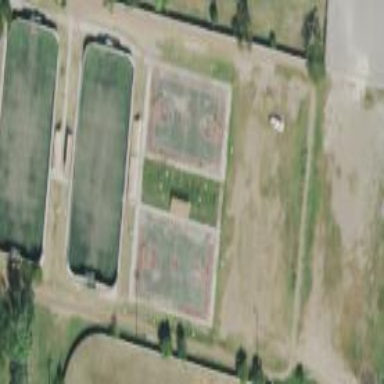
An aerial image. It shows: Soccer pitch for outdoor sports and leisure activities.